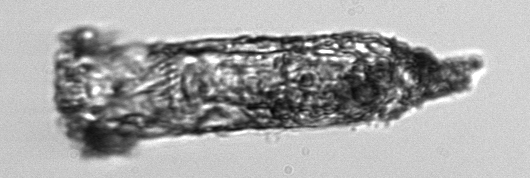
Label: Tintinnopsis